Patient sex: F
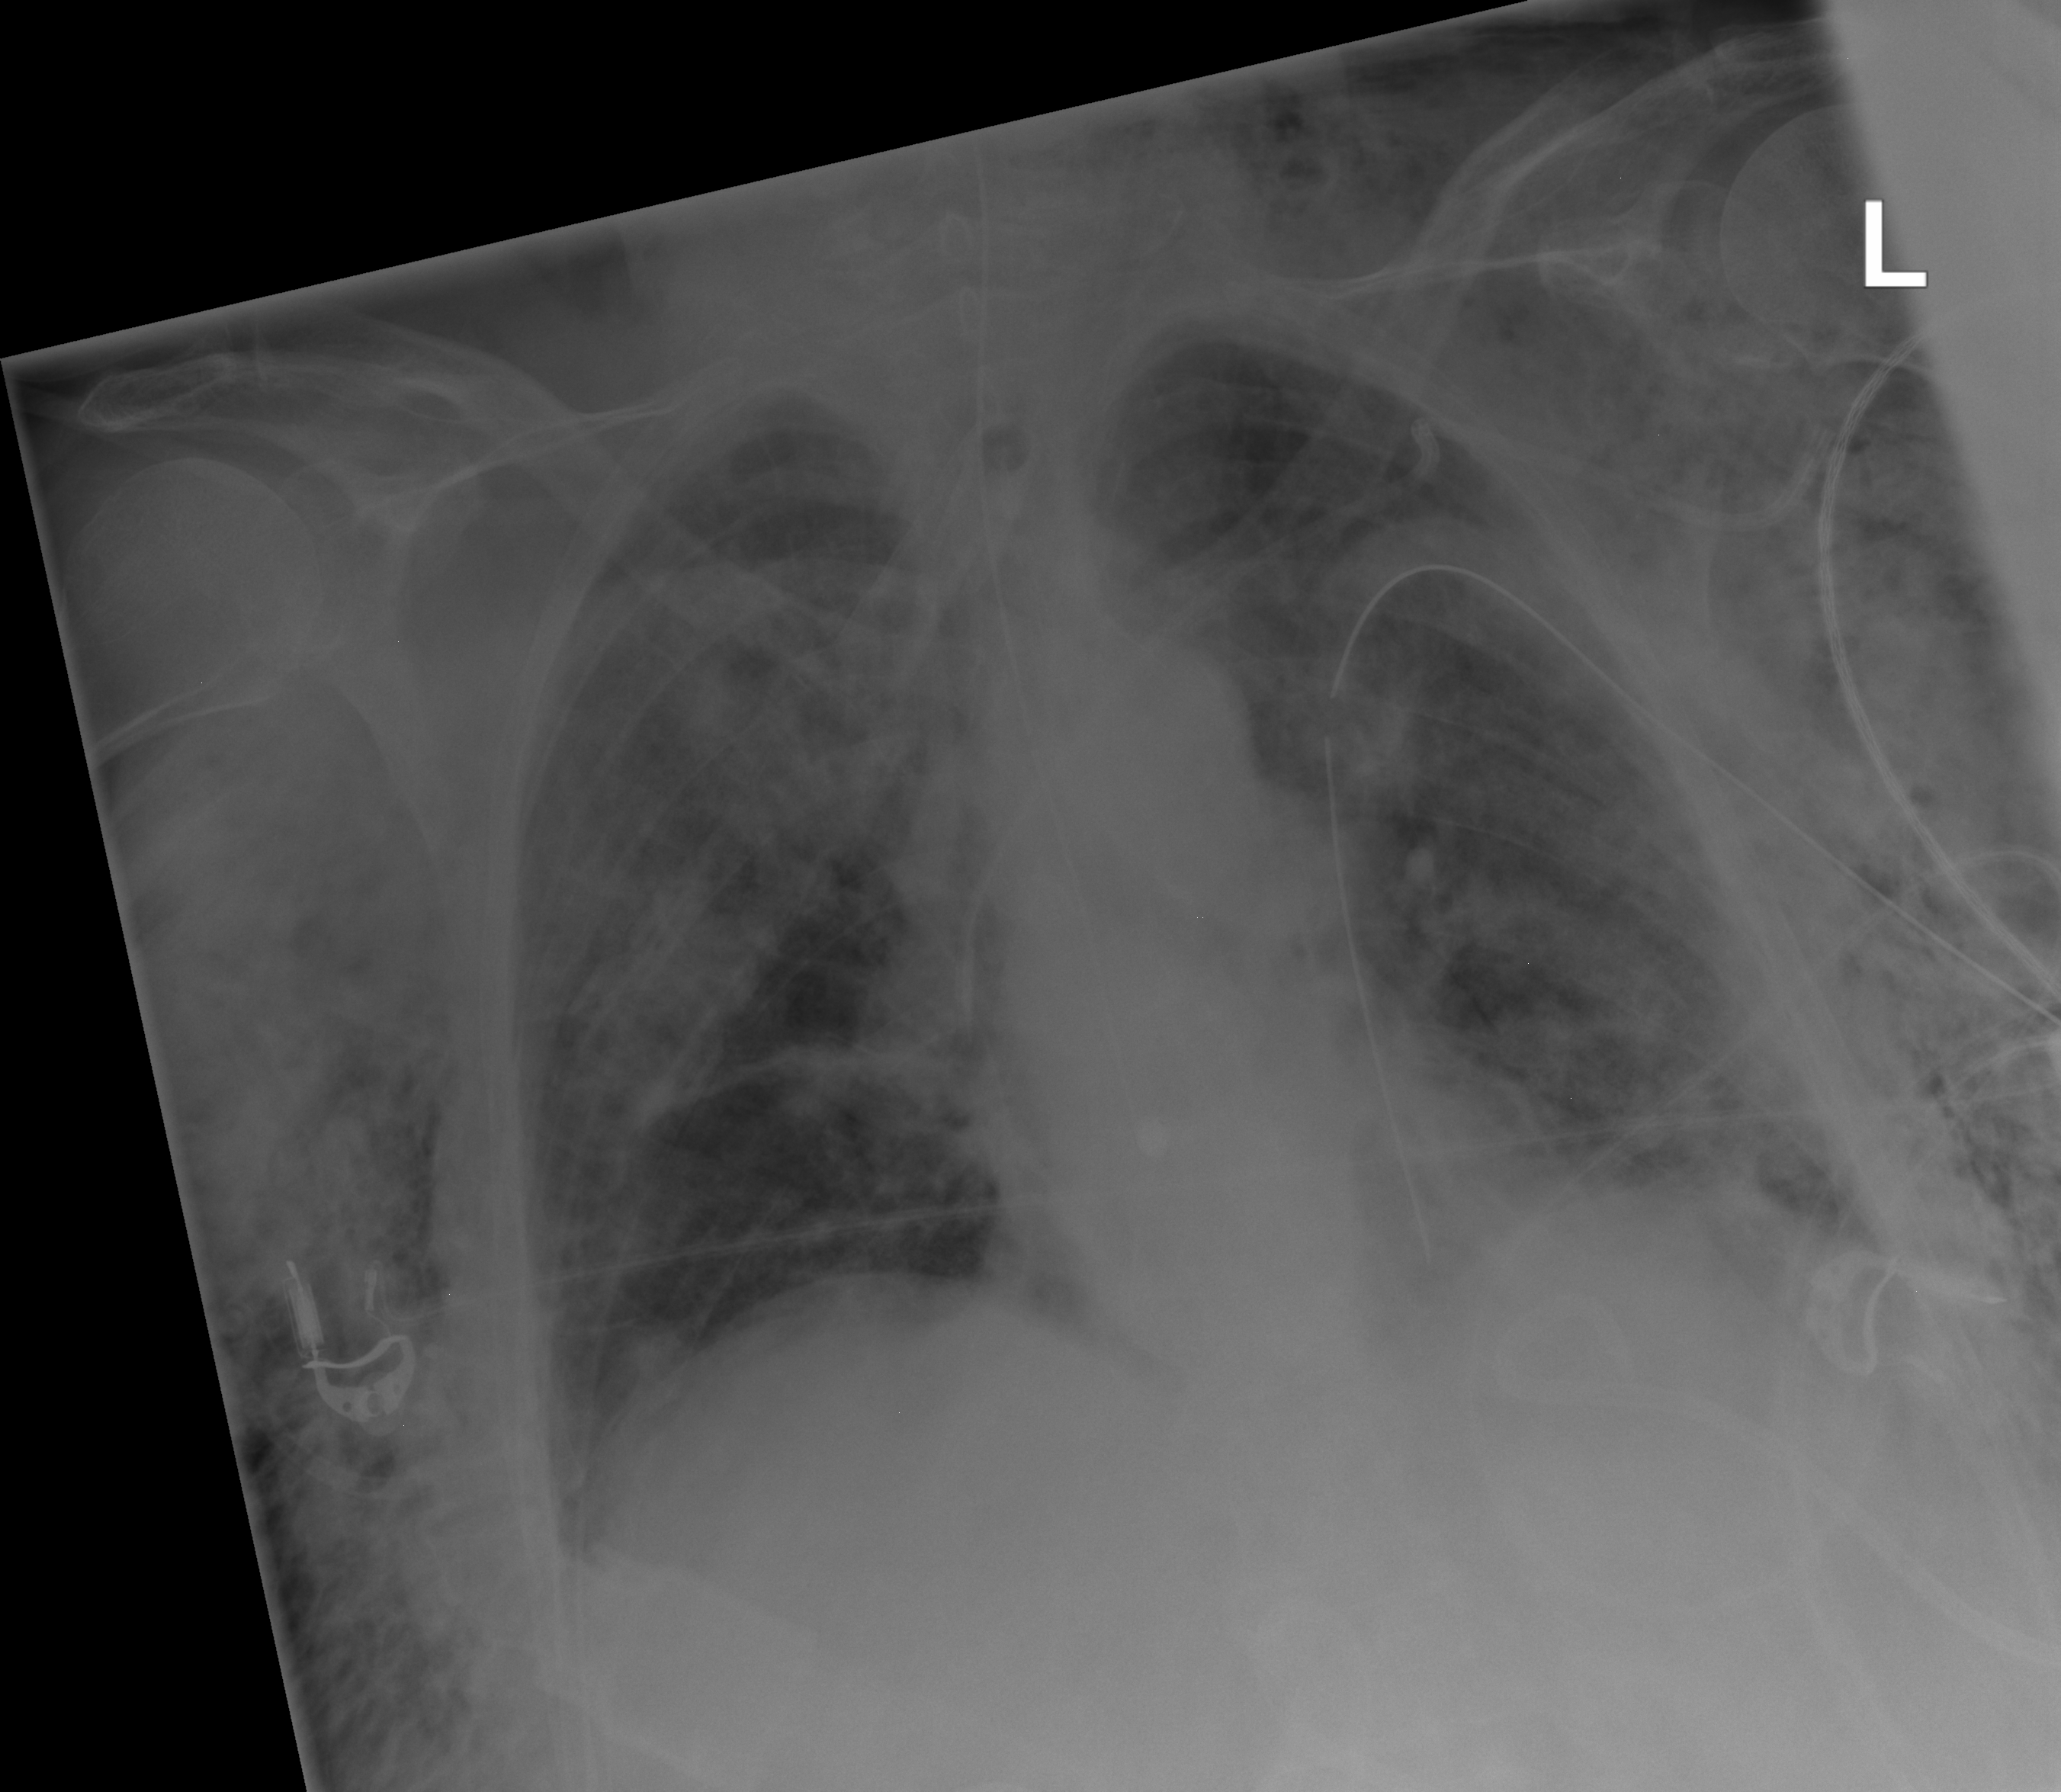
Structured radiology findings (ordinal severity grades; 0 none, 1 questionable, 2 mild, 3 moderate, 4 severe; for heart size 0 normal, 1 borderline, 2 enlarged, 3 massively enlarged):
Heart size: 2
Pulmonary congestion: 0
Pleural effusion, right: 0
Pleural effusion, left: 0
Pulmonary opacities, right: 2
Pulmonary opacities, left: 2
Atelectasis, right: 0
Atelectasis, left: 0